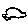
Label: car